The plot is a signal-to-image rendering of a rotating shaft's vibration measurement. Based on the visible evidence, which rotor condition applies: normal, misalignment, unbalance, looseness?
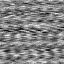
Answer: looseness